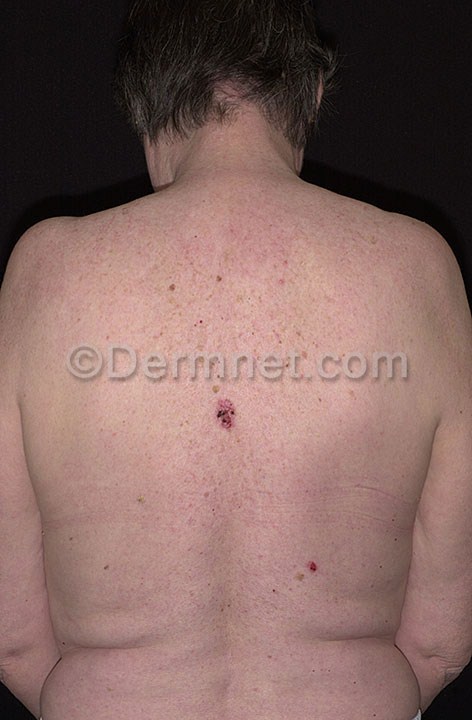
Disease: Actinic Keratosis Basal Cell Carcinoma and other Malignant Lesions